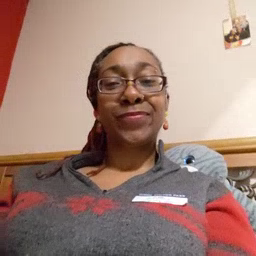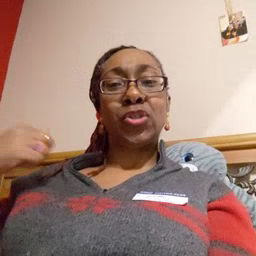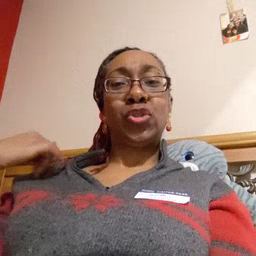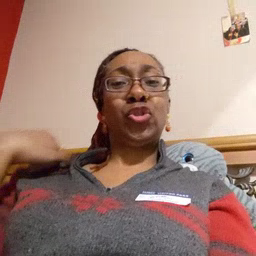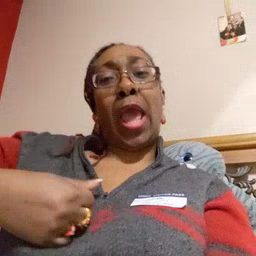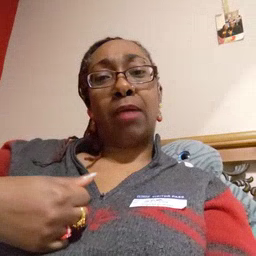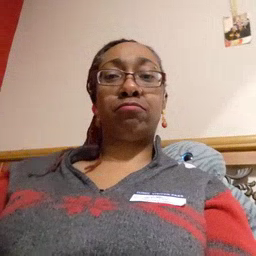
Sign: jacket